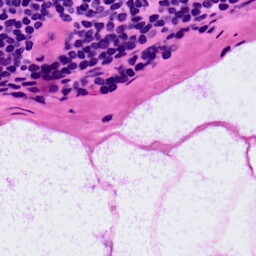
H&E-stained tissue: LymphNode